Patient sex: F
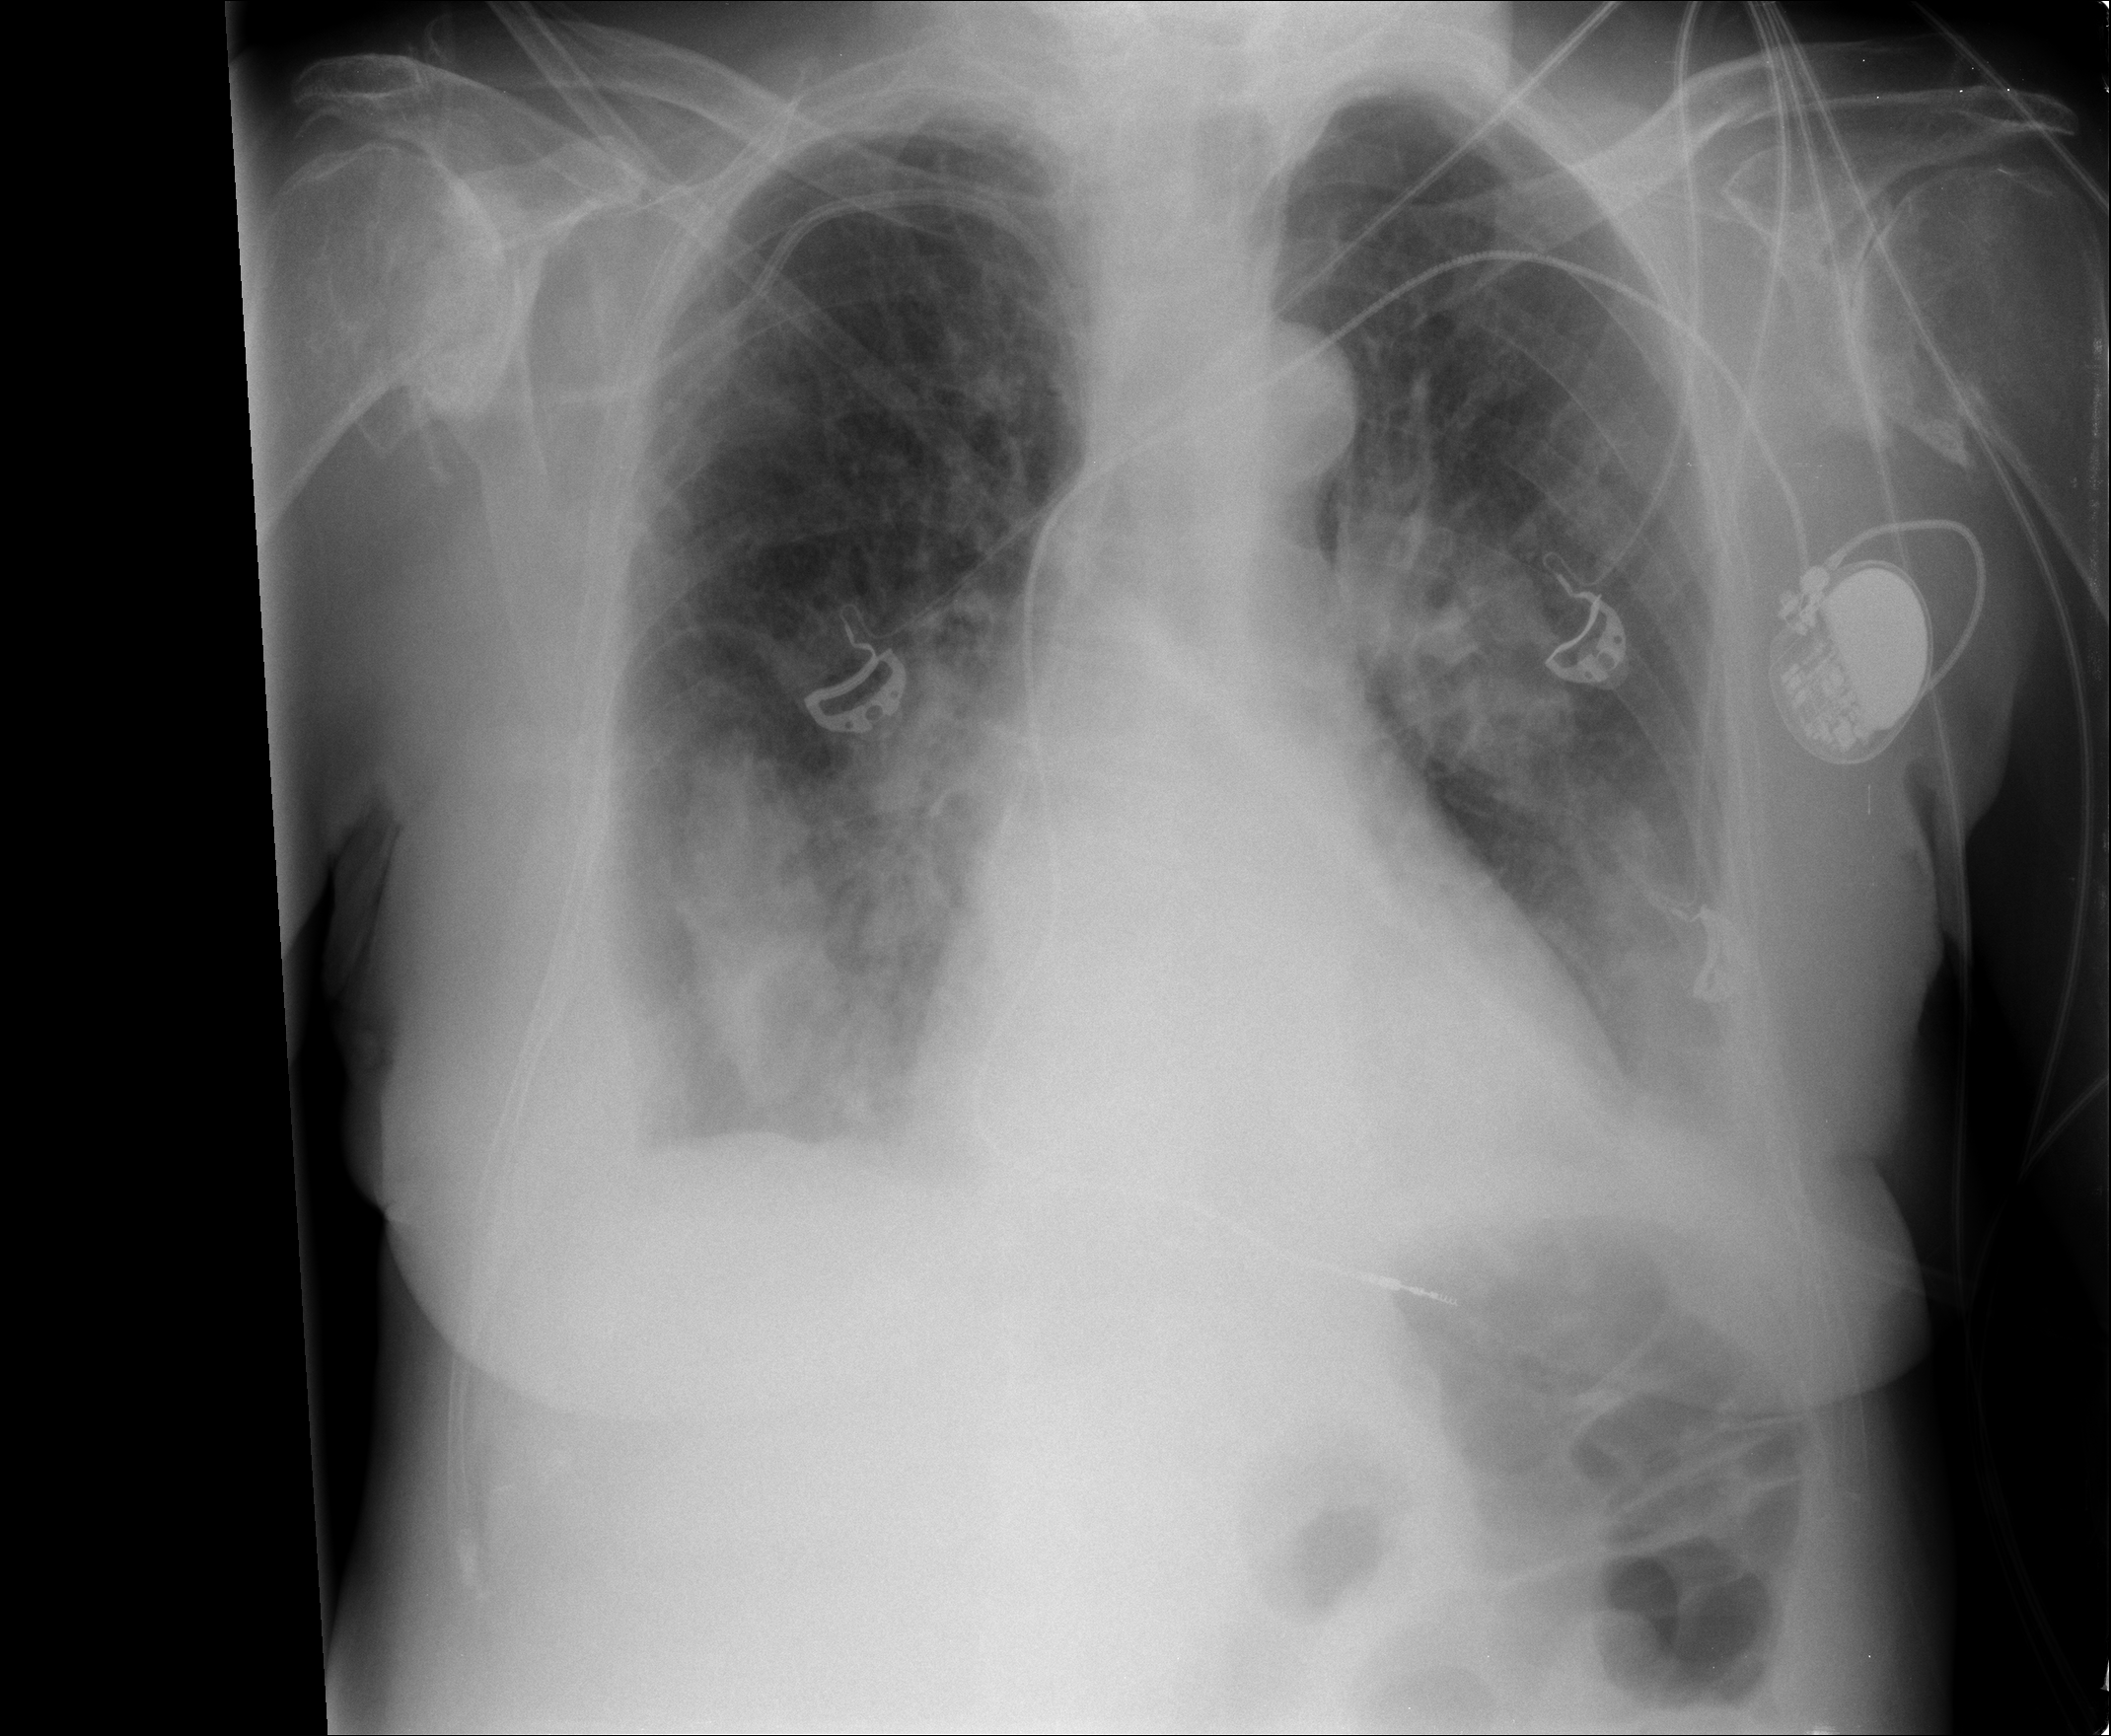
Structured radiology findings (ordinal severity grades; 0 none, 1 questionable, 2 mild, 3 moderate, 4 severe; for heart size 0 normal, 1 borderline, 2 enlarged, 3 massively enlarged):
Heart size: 0
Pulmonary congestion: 2
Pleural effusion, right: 2
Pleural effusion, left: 2
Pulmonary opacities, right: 2
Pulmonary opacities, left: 0
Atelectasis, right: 2
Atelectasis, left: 2